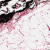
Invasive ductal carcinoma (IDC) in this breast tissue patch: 0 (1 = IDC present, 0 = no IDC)